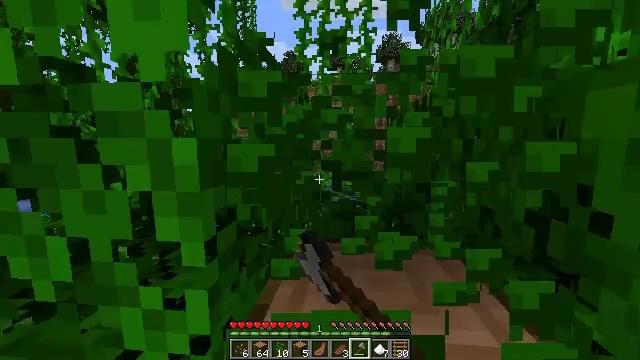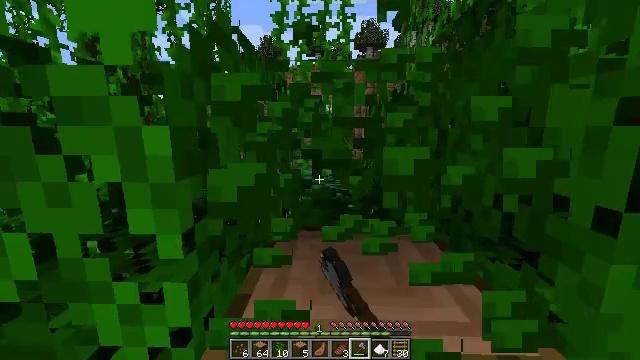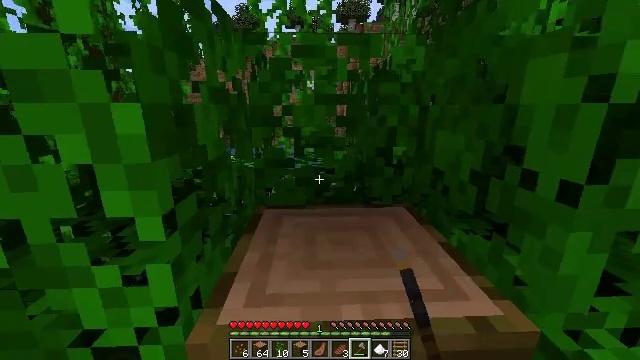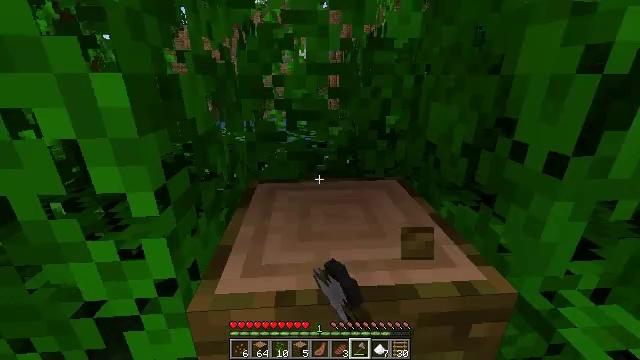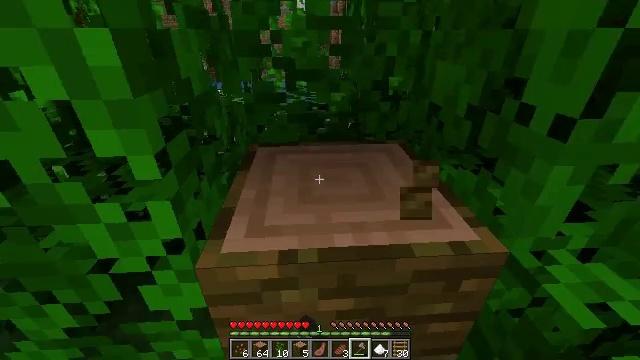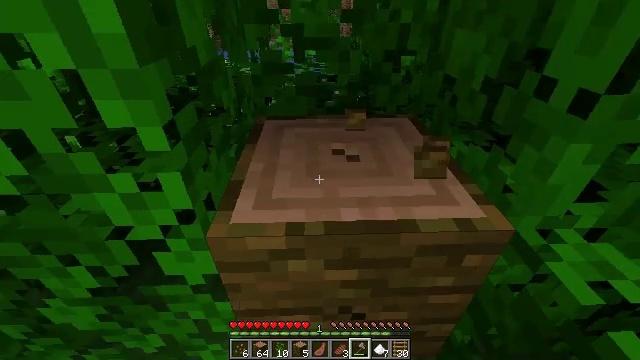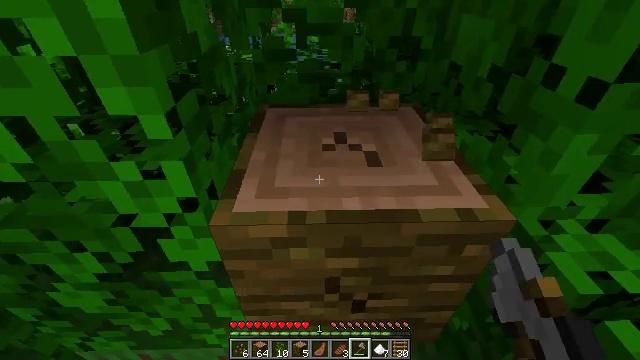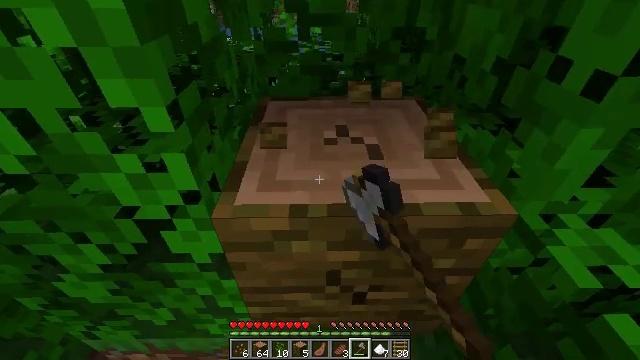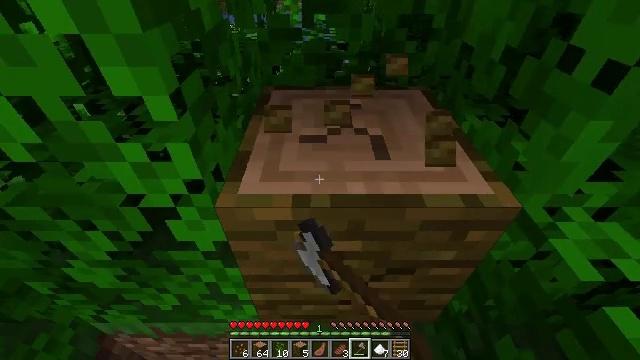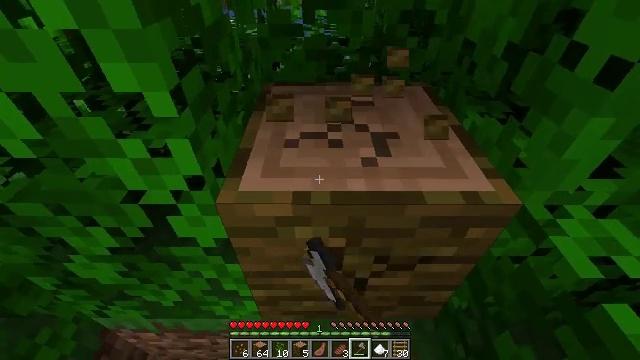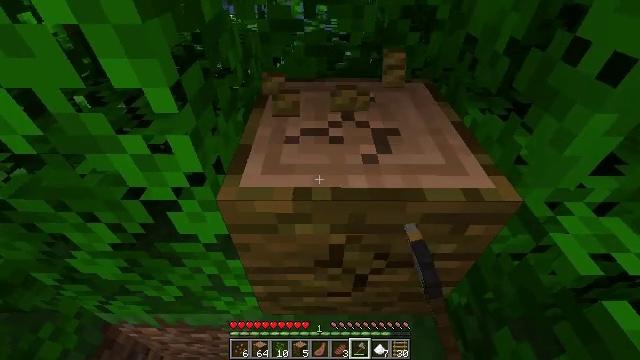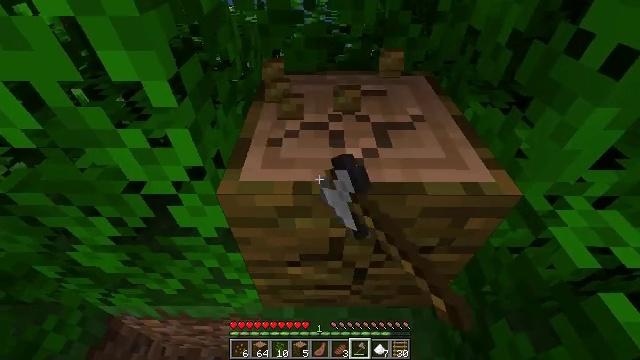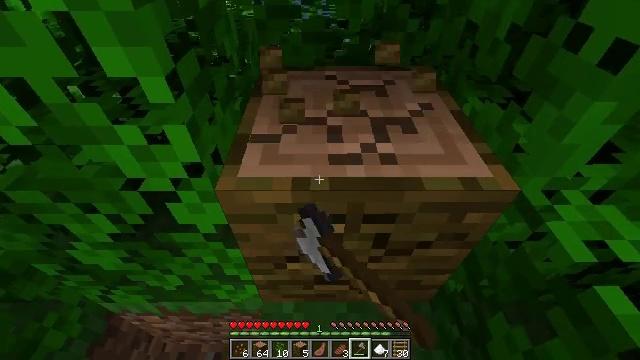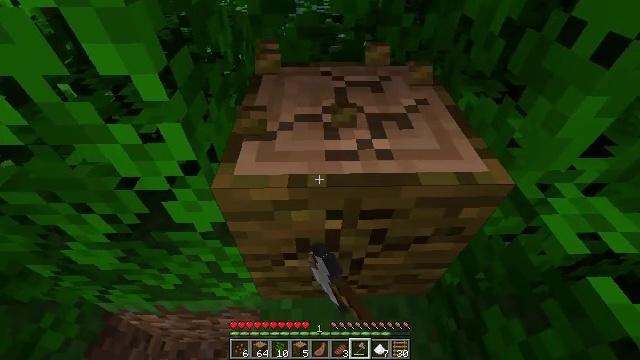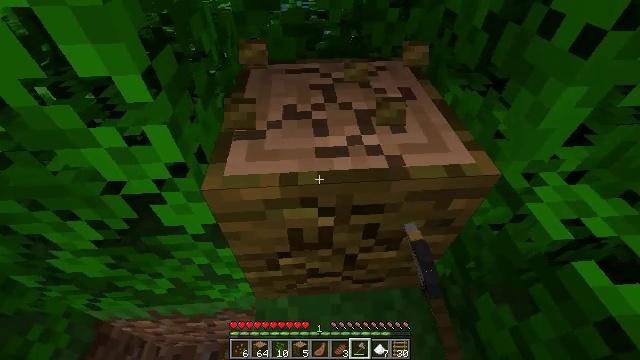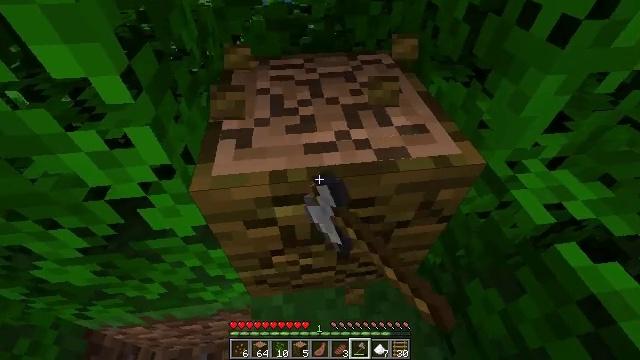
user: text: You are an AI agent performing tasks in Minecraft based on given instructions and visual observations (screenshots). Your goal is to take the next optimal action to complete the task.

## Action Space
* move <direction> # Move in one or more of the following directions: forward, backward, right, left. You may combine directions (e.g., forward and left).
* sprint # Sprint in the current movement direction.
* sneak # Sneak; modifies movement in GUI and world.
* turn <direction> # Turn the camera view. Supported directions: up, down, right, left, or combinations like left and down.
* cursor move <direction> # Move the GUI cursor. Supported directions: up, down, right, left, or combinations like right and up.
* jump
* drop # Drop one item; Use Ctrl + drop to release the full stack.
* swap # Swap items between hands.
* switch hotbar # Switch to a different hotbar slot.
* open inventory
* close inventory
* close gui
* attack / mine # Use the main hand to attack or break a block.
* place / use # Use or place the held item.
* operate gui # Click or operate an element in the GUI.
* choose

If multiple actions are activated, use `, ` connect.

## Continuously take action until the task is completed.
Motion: motion action
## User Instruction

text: Use an axe to chop the jungle log.
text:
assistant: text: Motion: turn right and down, attack / mine
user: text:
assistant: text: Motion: turn right and down, attack / mine
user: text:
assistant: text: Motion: turn right and down, attack / mine
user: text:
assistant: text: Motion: turn down, attack / mine
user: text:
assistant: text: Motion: turn left and down, attack / mine
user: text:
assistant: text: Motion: turn down, attack / mine
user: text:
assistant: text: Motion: turn down, attack / mine
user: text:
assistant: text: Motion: turn down, attack / mine
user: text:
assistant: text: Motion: attack / mine
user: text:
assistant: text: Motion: attack / mine
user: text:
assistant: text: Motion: turn down, attack / mine
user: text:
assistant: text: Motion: attack / mine
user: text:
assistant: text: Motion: turn right, attack / mine
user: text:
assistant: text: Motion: turn right, attack / mine
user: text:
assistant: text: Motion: turn right, attack / mine
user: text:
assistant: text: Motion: turn right, attack / mine
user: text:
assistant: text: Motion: attack / mine
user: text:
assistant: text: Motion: attack / mine
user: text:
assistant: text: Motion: attack / mine
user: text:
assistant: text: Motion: attack / mine
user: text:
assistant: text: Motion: attack / mine
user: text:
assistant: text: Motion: attack / mine
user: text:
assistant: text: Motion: move forward and move right, attack / mine
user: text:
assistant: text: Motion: attack / mine